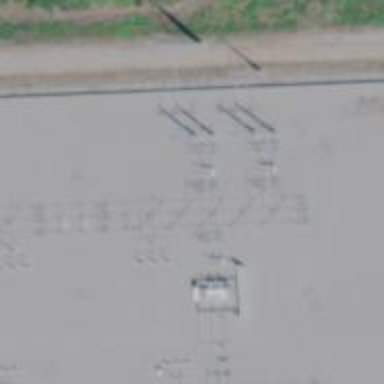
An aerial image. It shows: Switch for power supply.